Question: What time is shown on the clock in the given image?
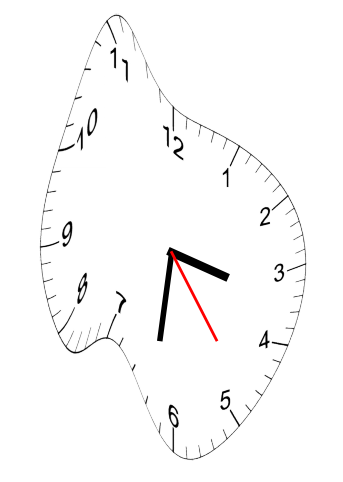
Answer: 03:31:24